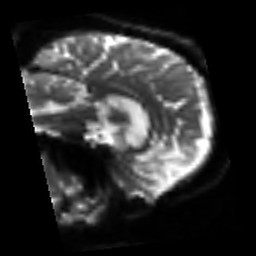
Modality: sbref
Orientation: sagittal
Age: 75
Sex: female
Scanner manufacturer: siemens
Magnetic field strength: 3 T
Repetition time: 3.2 s
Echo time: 0.081 s